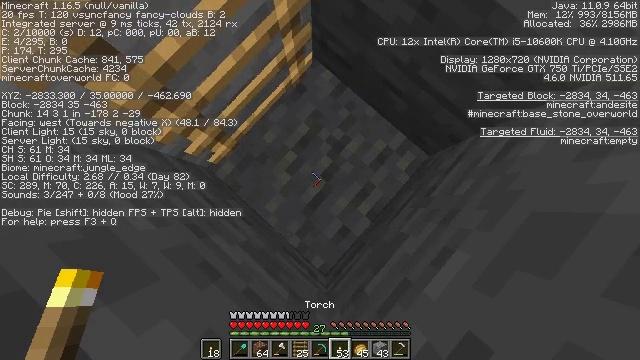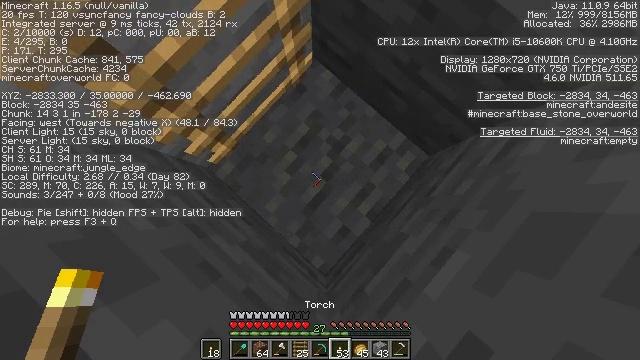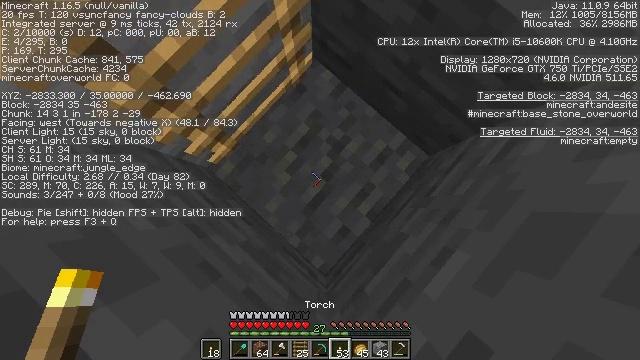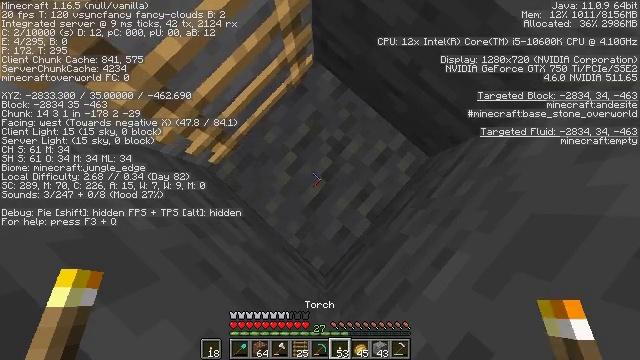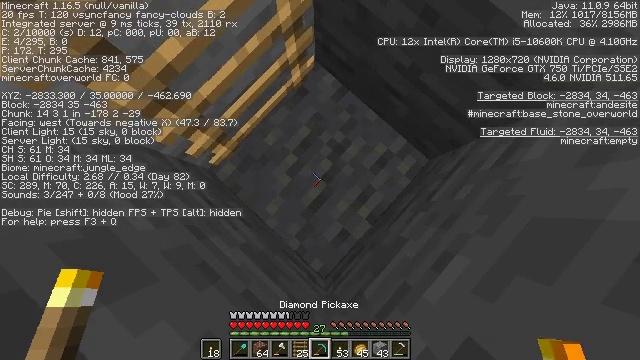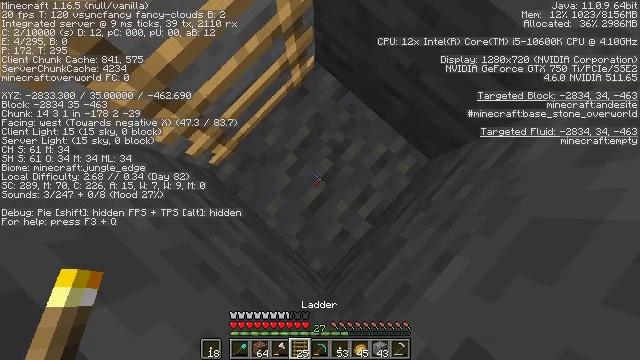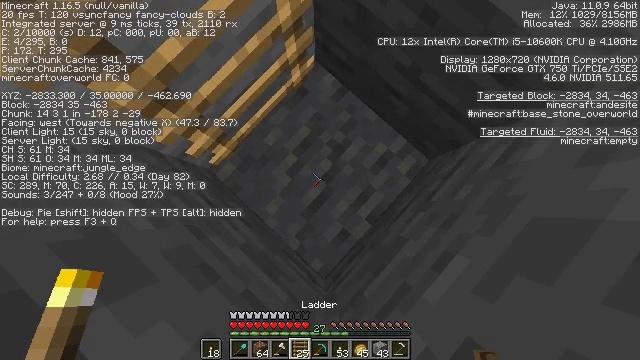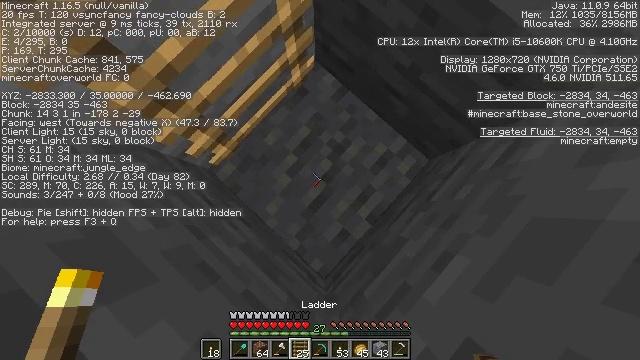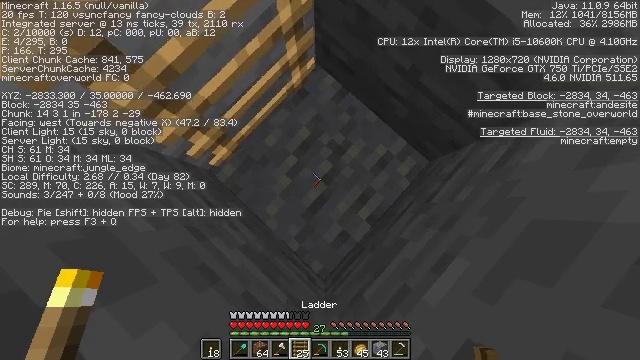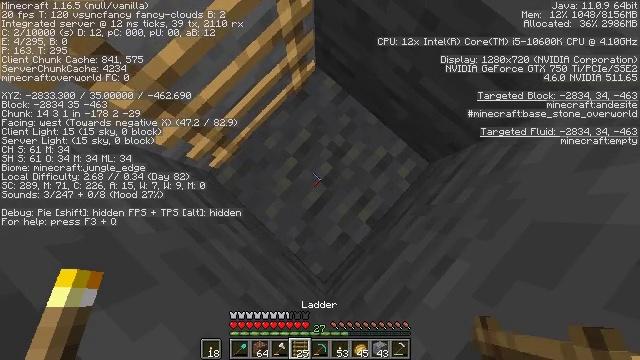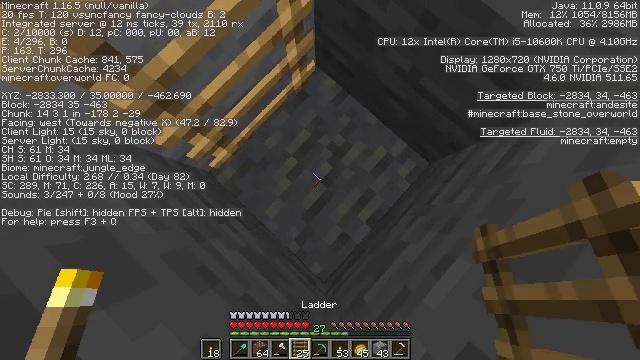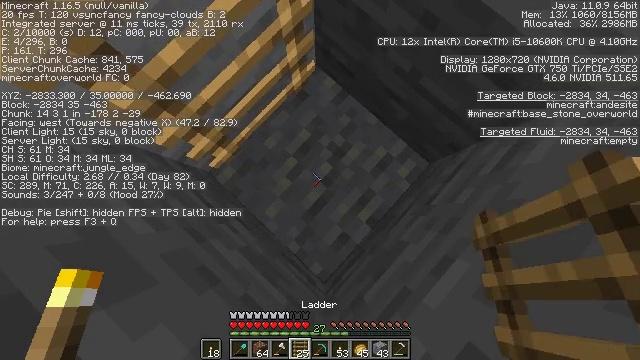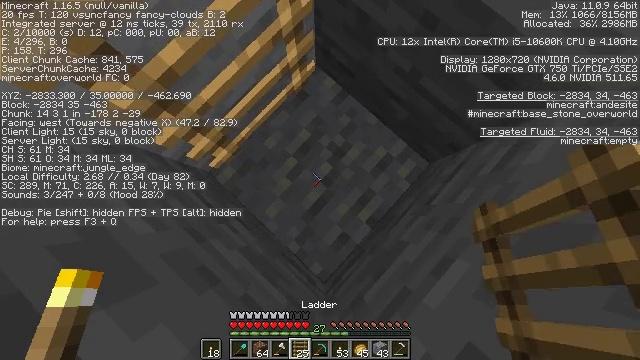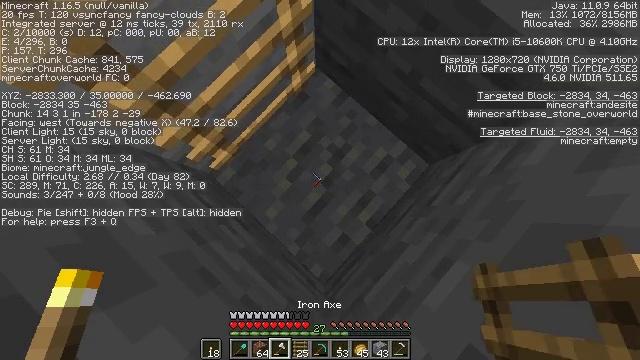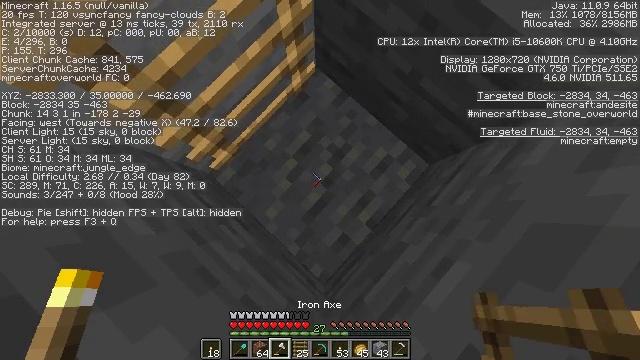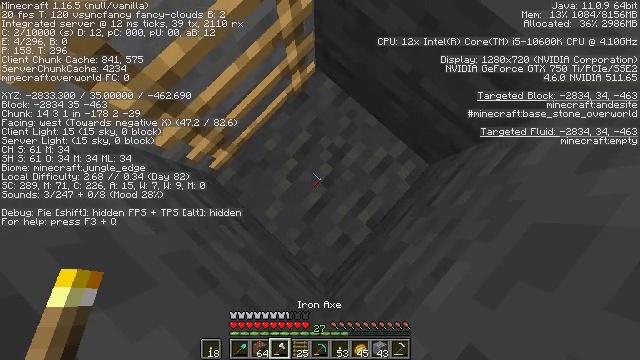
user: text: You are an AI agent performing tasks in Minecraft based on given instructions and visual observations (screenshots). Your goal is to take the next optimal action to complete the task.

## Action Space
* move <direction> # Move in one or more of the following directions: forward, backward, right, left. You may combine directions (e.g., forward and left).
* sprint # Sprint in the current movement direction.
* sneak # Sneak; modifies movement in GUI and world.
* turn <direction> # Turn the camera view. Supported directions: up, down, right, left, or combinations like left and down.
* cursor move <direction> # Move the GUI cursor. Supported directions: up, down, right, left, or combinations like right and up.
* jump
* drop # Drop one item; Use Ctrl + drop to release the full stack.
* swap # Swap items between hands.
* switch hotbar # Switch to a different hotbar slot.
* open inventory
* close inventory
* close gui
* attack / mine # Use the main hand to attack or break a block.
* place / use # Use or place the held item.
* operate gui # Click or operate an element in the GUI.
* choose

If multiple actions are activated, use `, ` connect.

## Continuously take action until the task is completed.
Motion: motion action
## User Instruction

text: Mine the ladder from the wall.
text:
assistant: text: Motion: no_op
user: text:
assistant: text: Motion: no_op
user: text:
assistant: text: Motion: no_op
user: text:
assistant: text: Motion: no_op
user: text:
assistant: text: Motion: no_op
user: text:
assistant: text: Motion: no_op
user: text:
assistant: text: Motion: no_op
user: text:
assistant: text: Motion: no_op
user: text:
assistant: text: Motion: no_op
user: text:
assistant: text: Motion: no_op
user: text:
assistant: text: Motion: no_op
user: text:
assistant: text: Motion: no_op
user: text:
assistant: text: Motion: no_op
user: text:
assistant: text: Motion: no_op
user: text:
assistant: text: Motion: no_op
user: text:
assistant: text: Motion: no_op
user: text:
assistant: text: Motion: no_op
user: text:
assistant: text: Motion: turn left and up
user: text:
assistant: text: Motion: turn left and up
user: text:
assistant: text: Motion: turn left and up
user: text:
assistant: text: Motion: turn left and up
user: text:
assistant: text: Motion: no_op
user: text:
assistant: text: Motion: attack / mine
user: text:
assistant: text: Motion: attack / mine
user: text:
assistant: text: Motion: attack / mine
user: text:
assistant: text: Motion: attack / mine
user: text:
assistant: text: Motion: attack / mine
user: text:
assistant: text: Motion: attack / mine
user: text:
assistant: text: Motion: attack / mine
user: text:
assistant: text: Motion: turn left and up, attack / mine